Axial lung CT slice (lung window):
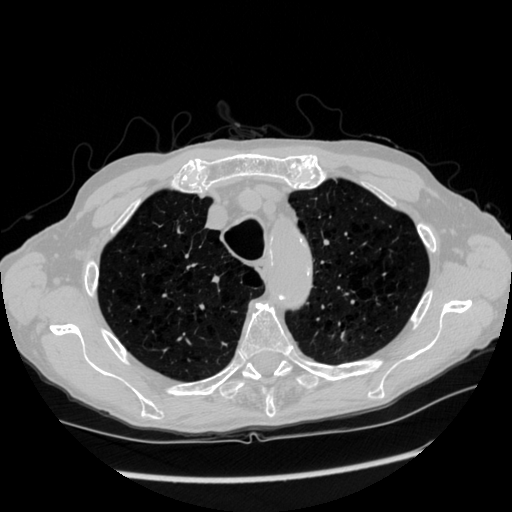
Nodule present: no